Question: I would like to have a menu like the following:

How can I do that? I wanted to use PreferenceFragment but I'm starting to think that it's done in a different fashion... In particular I would like to have a list of radiobuttons with a "config" icon next to every Radiobutton (only the right part of the screen to be clear).
I'm looking at the Android source but without any idea... also a pointer would be appreciated :)
Thanks
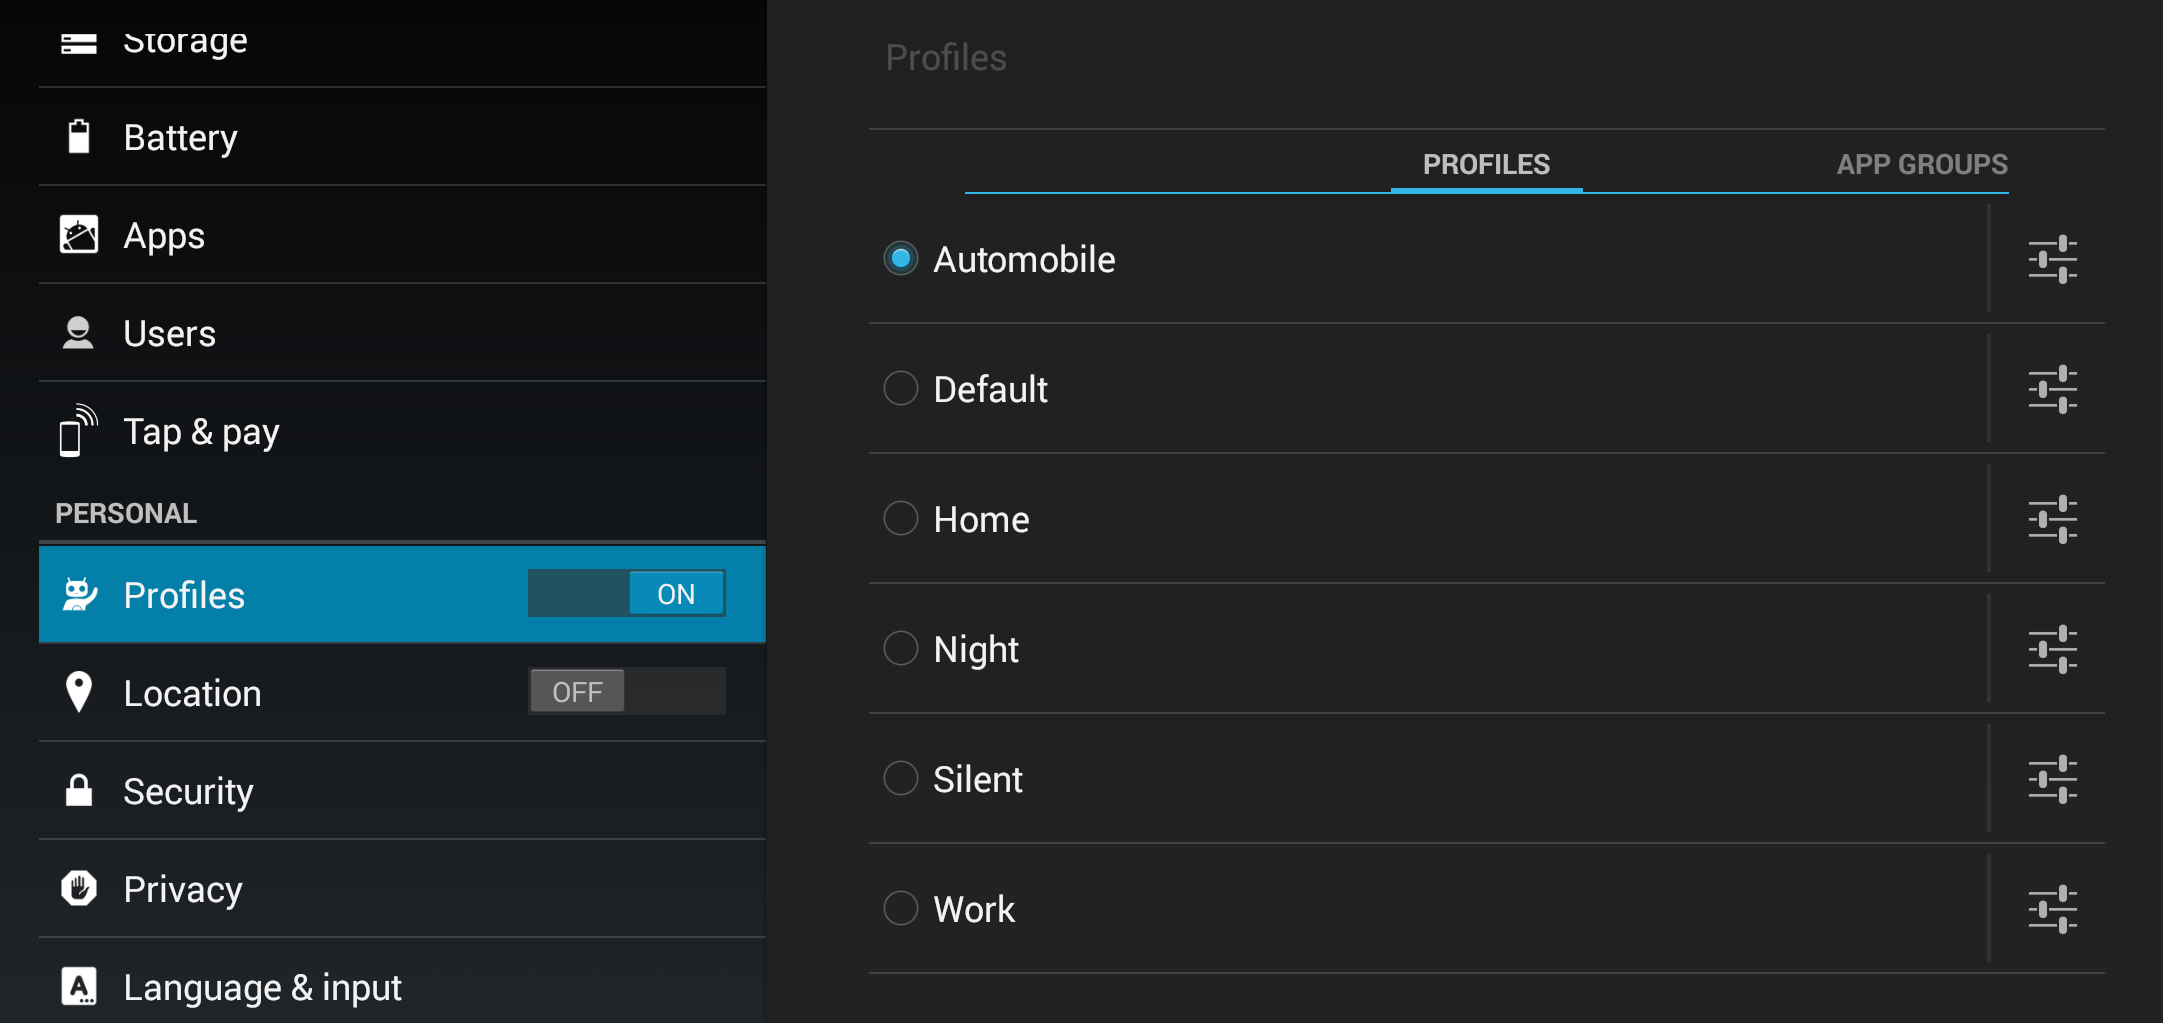
Answer: I think it would be more feasible to use your own implementation than finding solutions/workarounds for a PreferenceFragment. Classic 'ListView' with custom items should do it.